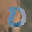
Label: 0